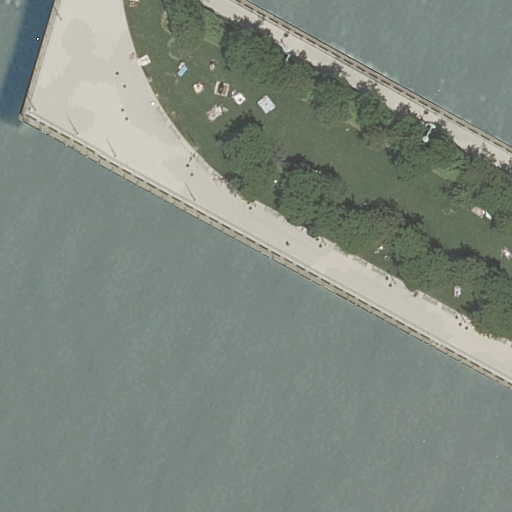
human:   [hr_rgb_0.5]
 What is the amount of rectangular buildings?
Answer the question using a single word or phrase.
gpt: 0

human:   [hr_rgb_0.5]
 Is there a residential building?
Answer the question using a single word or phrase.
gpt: no

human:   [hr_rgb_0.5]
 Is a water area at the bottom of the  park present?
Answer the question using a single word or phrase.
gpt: yes

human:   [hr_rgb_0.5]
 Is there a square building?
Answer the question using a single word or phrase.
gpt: no

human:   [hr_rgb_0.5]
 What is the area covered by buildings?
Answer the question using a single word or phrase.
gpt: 0m2

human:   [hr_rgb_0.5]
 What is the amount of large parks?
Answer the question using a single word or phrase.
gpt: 0

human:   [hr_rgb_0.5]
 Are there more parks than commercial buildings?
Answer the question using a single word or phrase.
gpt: yes

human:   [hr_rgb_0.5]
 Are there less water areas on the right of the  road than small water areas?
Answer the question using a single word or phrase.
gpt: no

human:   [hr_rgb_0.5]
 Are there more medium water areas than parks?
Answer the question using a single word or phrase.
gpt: no

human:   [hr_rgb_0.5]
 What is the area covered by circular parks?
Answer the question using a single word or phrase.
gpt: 0m2

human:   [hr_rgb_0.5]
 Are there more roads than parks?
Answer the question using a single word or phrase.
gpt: no

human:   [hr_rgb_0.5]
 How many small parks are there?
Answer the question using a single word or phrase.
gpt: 0

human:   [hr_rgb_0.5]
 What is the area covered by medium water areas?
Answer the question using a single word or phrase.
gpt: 0m2

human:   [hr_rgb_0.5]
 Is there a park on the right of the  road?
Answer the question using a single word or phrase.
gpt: yes

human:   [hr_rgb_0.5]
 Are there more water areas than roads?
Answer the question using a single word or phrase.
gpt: no

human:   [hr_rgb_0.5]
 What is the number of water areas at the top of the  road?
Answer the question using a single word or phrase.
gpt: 0

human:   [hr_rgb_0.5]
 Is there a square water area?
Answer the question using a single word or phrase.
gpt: no

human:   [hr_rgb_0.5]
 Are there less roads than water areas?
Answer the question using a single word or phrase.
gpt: no

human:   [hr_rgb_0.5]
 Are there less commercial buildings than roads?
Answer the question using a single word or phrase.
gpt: yes

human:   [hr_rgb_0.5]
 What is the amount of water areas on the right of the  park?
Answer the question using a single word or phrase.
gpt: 0

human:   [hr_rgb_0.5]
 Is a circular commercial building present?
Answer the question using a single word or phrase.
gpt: no

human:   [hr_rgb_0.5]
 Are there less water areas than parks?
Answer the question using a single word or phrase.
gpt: no

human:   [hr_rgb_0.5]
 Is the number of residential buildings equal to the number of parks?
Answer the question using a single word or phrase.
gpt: no

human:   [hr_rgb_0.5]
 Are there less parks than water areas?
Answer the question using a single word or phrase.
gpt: no

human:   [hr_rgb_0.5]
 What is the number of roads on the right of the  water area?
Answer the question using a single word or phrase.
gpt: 0

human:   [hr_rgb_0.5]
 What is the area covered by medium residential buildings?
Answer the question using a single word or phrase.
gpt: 0m2

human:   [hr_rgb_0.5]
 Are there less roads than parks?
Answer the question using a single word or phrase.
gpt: no

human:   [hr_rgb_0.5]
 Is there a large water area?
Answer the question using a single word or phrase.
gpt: yes

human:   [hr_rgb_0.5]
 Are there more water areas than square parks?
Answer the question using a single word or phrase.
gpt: yes

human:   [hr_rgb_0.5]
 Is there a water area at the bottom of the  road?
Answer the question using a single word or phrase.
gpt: no

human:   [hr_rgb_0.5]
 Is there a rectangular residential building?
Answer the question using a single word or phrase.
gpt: no

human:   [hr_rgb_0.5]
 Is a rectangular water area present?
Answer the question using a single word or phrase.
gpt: no

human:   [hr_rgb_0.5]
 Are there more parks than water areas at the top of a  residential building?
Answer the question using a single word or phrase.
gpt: yes

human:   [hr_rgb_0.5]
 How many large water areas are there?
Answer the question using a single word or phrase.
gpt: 1

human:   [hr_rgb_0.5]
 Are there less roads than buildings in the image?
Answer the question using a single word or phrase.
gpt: no

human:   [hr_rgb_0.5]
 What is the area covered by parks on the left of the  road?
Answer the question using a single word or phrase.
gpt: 0m2